Question: I need to visualize stuff and want to ask for some hints and tutorials. Or which technique to use (Cocos2D, OpenGL, Quartz, ...)
Anyone here who did Visualization on iOS Devices?
It's about moving objects, fading, particles and more...
Any help is appreciated. I attached two examples.

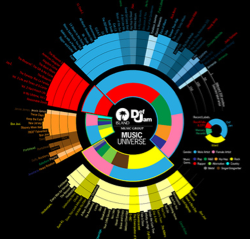
Answer: It depends on what you what to present. For something like the very organic color blobs on the left, OpenGL is probably the way to go. For something more crisp and regular like the chart of the right, CoreAnimation layers are probably a good approach because they would be easy to work with yet also performant.
OpenGL does take more work to understand but of course in the end is going to offer the most flexibility, so it's more a matter of deciding how far down the graphics rabbit hole you really want to go.